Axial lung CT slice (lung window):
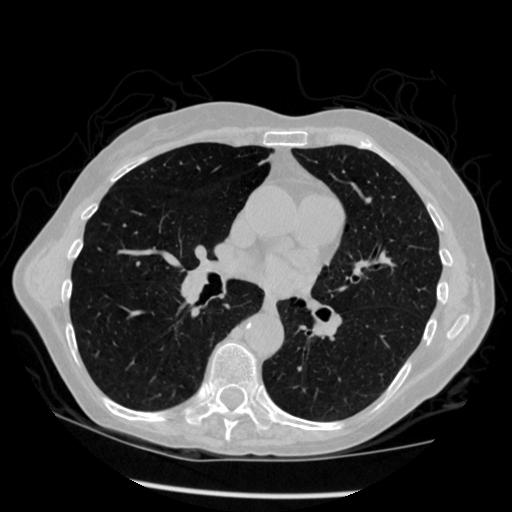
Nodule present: no